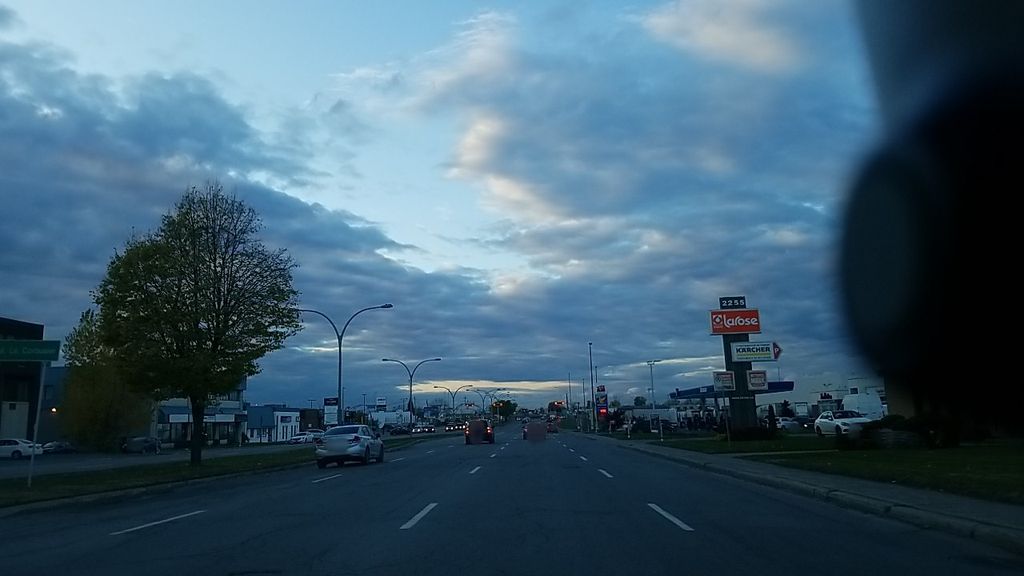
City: montreal